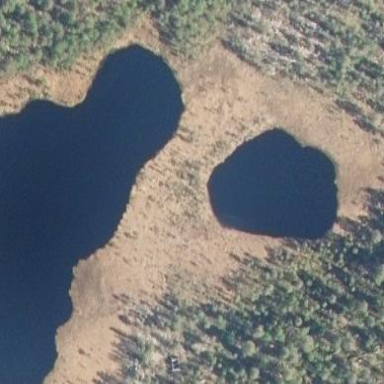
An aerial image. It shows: Pond surrounded by natural water.